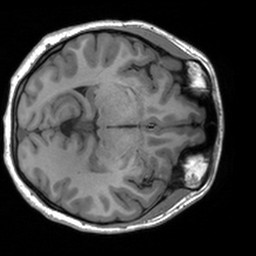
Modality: T1w
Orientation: axial
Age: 26
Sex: female
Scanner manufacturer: siemens
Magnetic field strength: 3 T
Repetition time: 1.9 s
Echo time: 0.00226 s